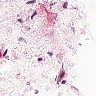
Metastatic tissue present: no